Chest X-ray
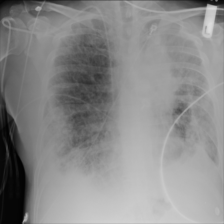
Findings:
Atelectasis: negative
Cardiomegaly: negative
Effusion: negative
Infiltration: positive
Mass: negative
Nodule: negative
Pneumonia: negative
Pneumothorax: negative
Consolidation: negative
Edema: negative
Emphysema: negative
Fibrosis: negative
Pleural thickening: negative
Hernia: negative